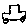
Label: car